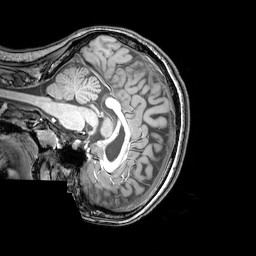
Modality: T1w
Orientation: sagittal
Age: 25
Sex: female
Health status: healthy
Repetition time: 0.081 s
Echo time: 0.037 s